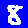
Digit: 8